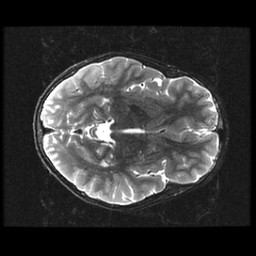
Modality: T2w
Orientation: axial
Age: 11
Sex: female
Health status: ill
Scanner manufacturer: ge
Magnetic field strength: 3 T
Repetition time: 7.5 s
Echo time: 0.1015 s